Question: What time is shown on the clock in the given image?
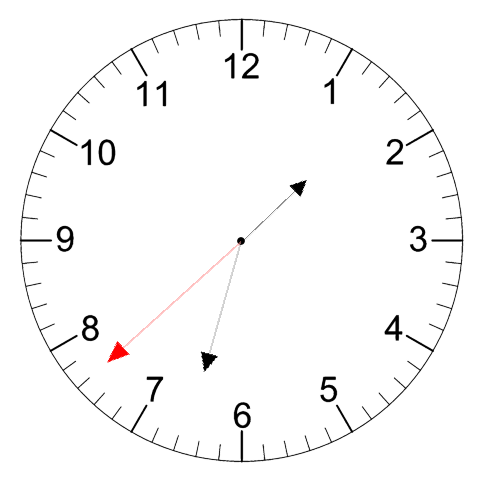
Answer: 01:32:38